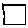
Label: square